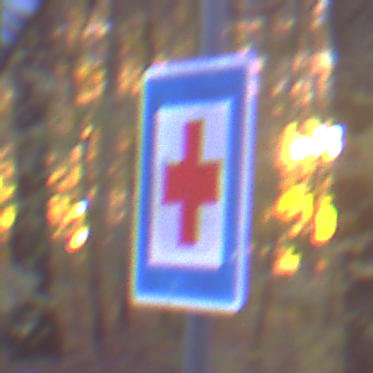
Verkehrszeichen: ErsteHilfe
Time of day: Night
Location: Outdoor (Suburban)
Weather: PartlyCloudy
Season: NotSpecified
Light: Artificial